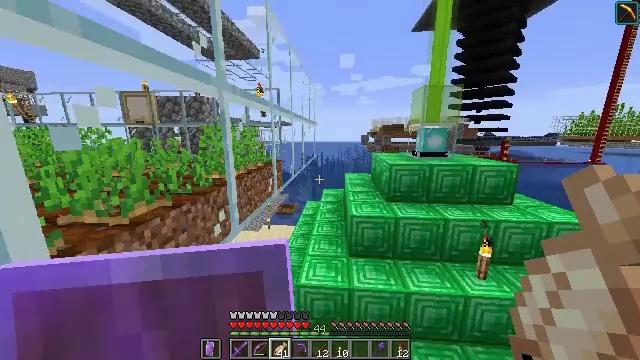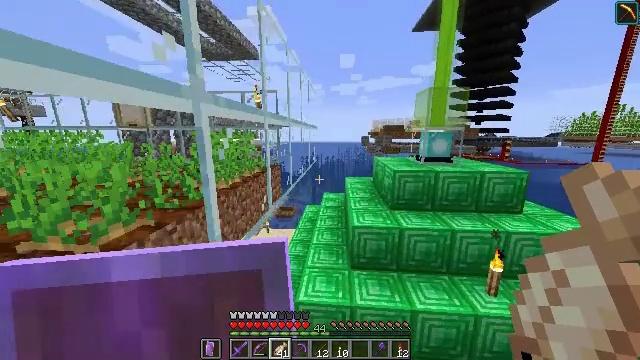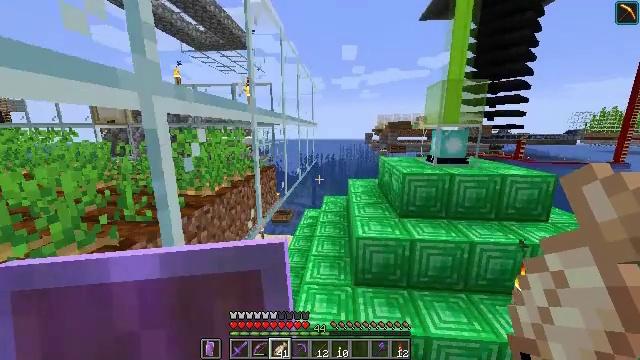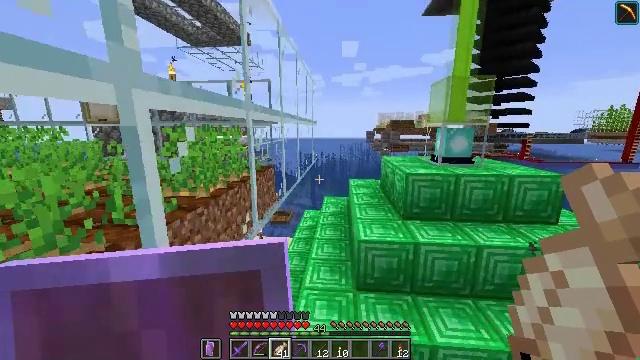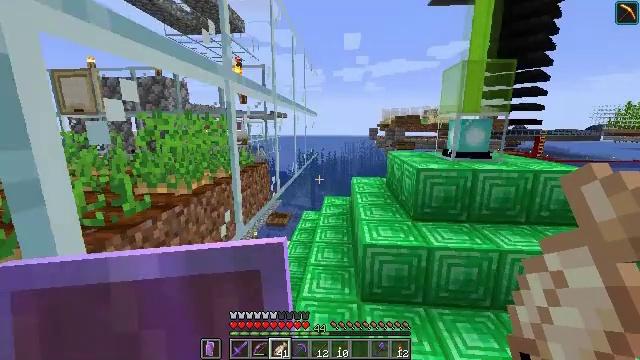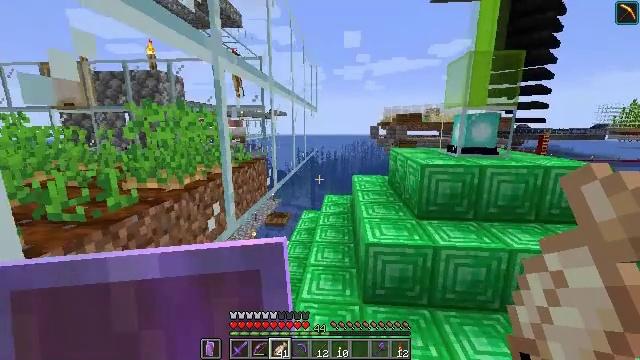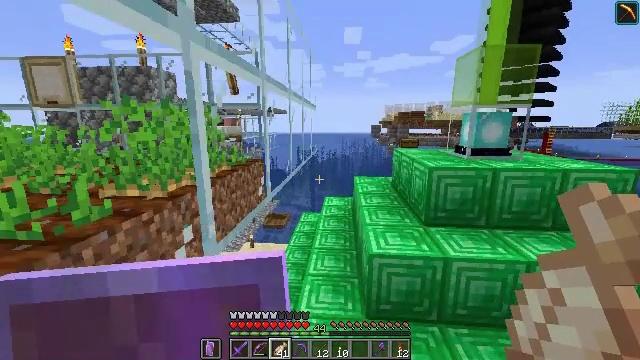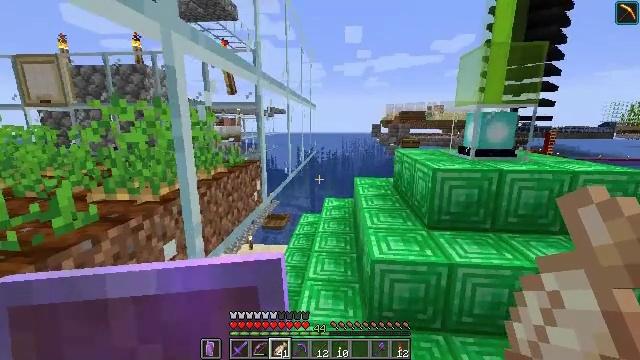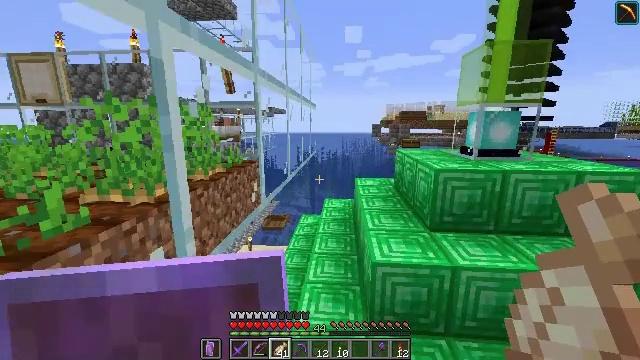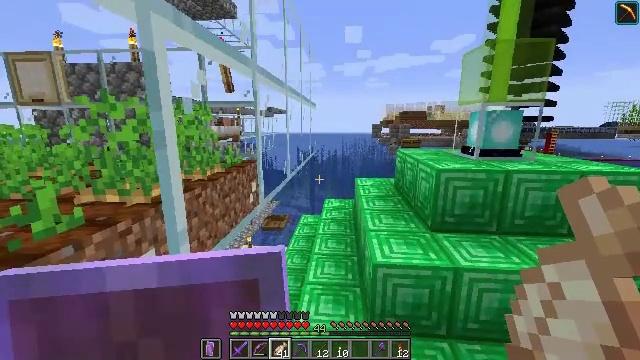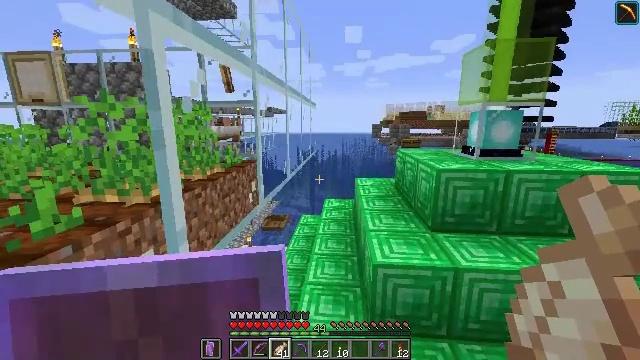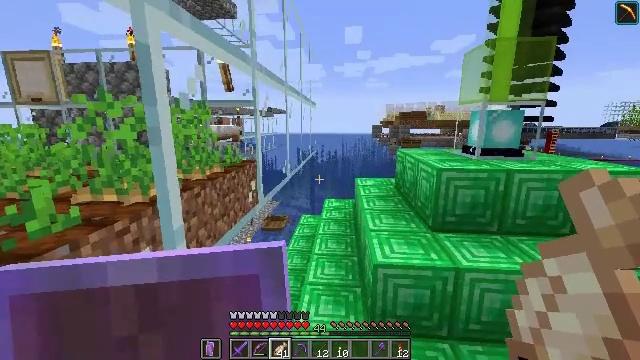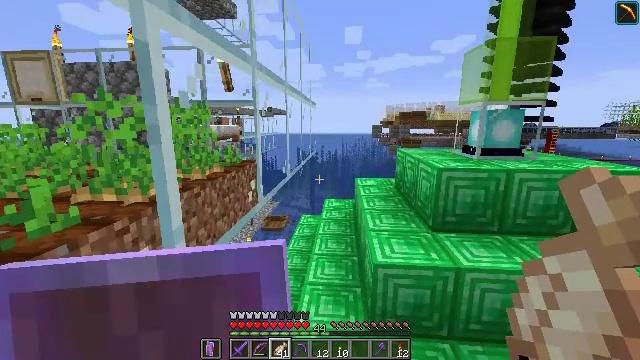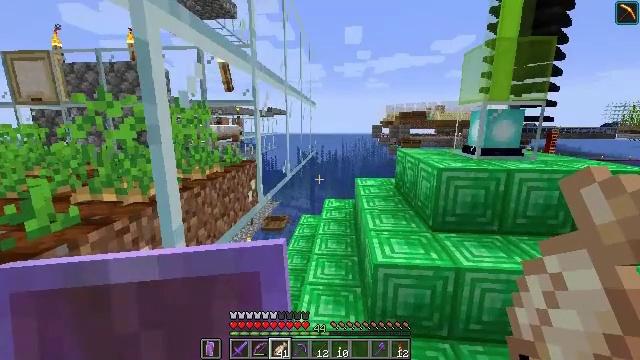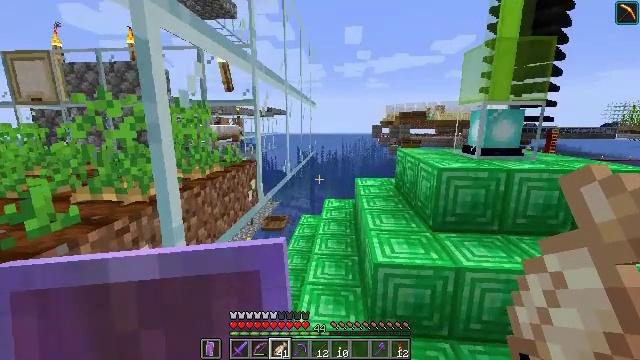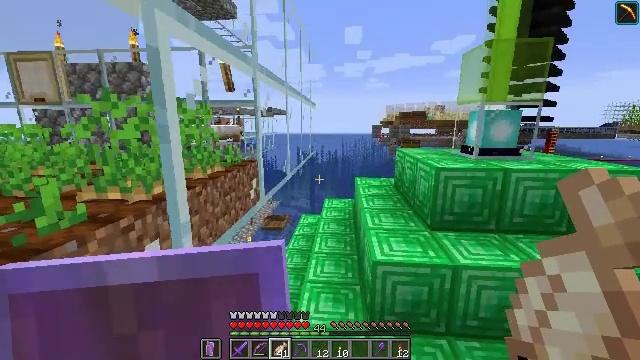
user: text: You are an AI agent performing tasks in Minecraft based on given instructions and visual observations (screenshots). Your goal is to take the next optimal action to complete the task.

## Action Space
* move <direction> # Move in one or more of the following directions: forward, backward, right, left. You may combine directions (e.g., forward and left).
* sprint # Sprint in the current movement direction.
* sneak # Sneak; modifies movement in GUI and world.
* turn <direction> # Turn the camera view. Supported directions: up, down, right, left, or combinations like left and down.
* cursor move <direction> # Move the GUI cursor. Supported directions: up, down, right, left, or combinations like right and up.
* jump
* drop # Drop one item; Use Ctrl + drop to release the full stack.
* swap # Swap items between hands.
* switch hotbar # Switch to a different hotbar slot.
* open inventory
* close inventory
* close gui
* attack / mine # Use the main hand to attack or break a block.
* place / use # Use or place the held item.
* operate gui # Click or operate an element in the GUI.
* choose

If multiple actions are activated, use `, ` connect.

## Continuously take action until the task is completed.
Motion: motion action
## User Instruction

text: Prepare to craft a stonecutter.
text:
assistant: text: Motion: no_op
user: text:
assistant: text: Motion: no_op
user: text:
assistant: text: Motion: no_op
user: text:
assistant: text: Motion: no_op
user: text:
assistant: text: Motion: no_op
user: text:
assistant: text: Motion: no_op
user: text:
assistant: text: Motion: no_op
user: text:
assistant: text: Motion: no_op
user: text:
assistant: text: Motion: no_op
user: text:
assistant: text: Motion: no_op
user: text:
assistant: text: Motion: no_op
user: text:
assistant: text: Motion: no_op
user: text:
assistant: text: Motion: no_op
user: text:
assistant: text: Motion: no_op
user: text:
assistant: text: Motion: move back
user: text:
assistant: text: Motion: move back
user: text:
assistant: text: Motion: move back
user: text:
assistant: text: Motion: turn right
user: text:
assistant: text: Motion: turn right and down
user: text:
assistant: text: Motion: turn right
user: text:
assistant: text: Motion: no_op
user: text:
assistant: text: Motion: no_op
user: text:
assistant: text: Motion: no_op
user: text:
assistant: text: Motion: no_op
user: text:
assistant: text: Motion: no_op
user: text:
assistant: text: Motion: no_op
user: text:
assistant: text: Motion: no_op
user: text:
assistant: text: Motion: no_op
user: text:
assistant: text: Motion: no_op
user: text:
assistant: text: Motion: no_op